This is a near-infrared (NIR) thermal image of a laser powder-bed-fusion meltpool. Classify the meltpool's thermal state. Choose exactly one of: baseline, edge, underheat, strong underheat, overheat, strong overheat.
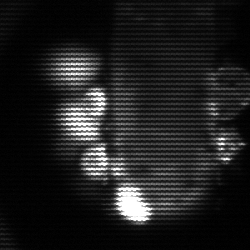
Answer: strong underheat